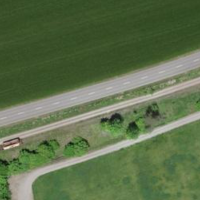
EUNIS habitat code: 25
Species observed at this site:
Ranunculus bulbosus
Hippocrepis comosa
Echium vulgare